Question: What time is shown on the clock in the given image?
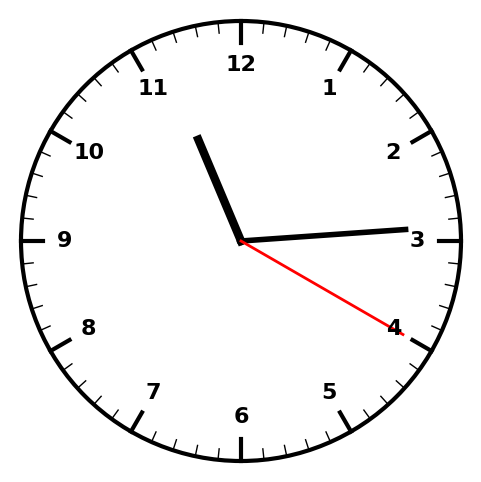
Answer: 11:14:20